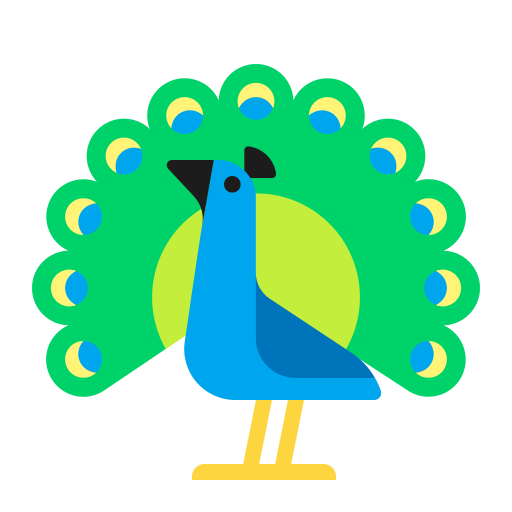
peacock flat